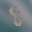
Label: 8